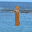
Label: 1